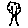
Label: tree